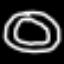
Label: donut